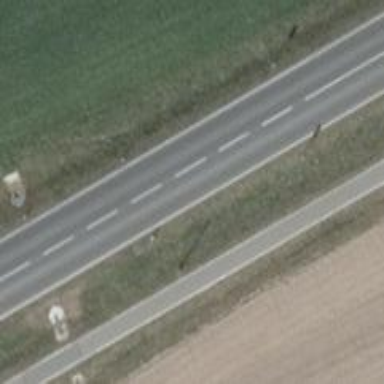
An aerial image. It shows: Asphalt road classified as primary highway.